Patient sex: M
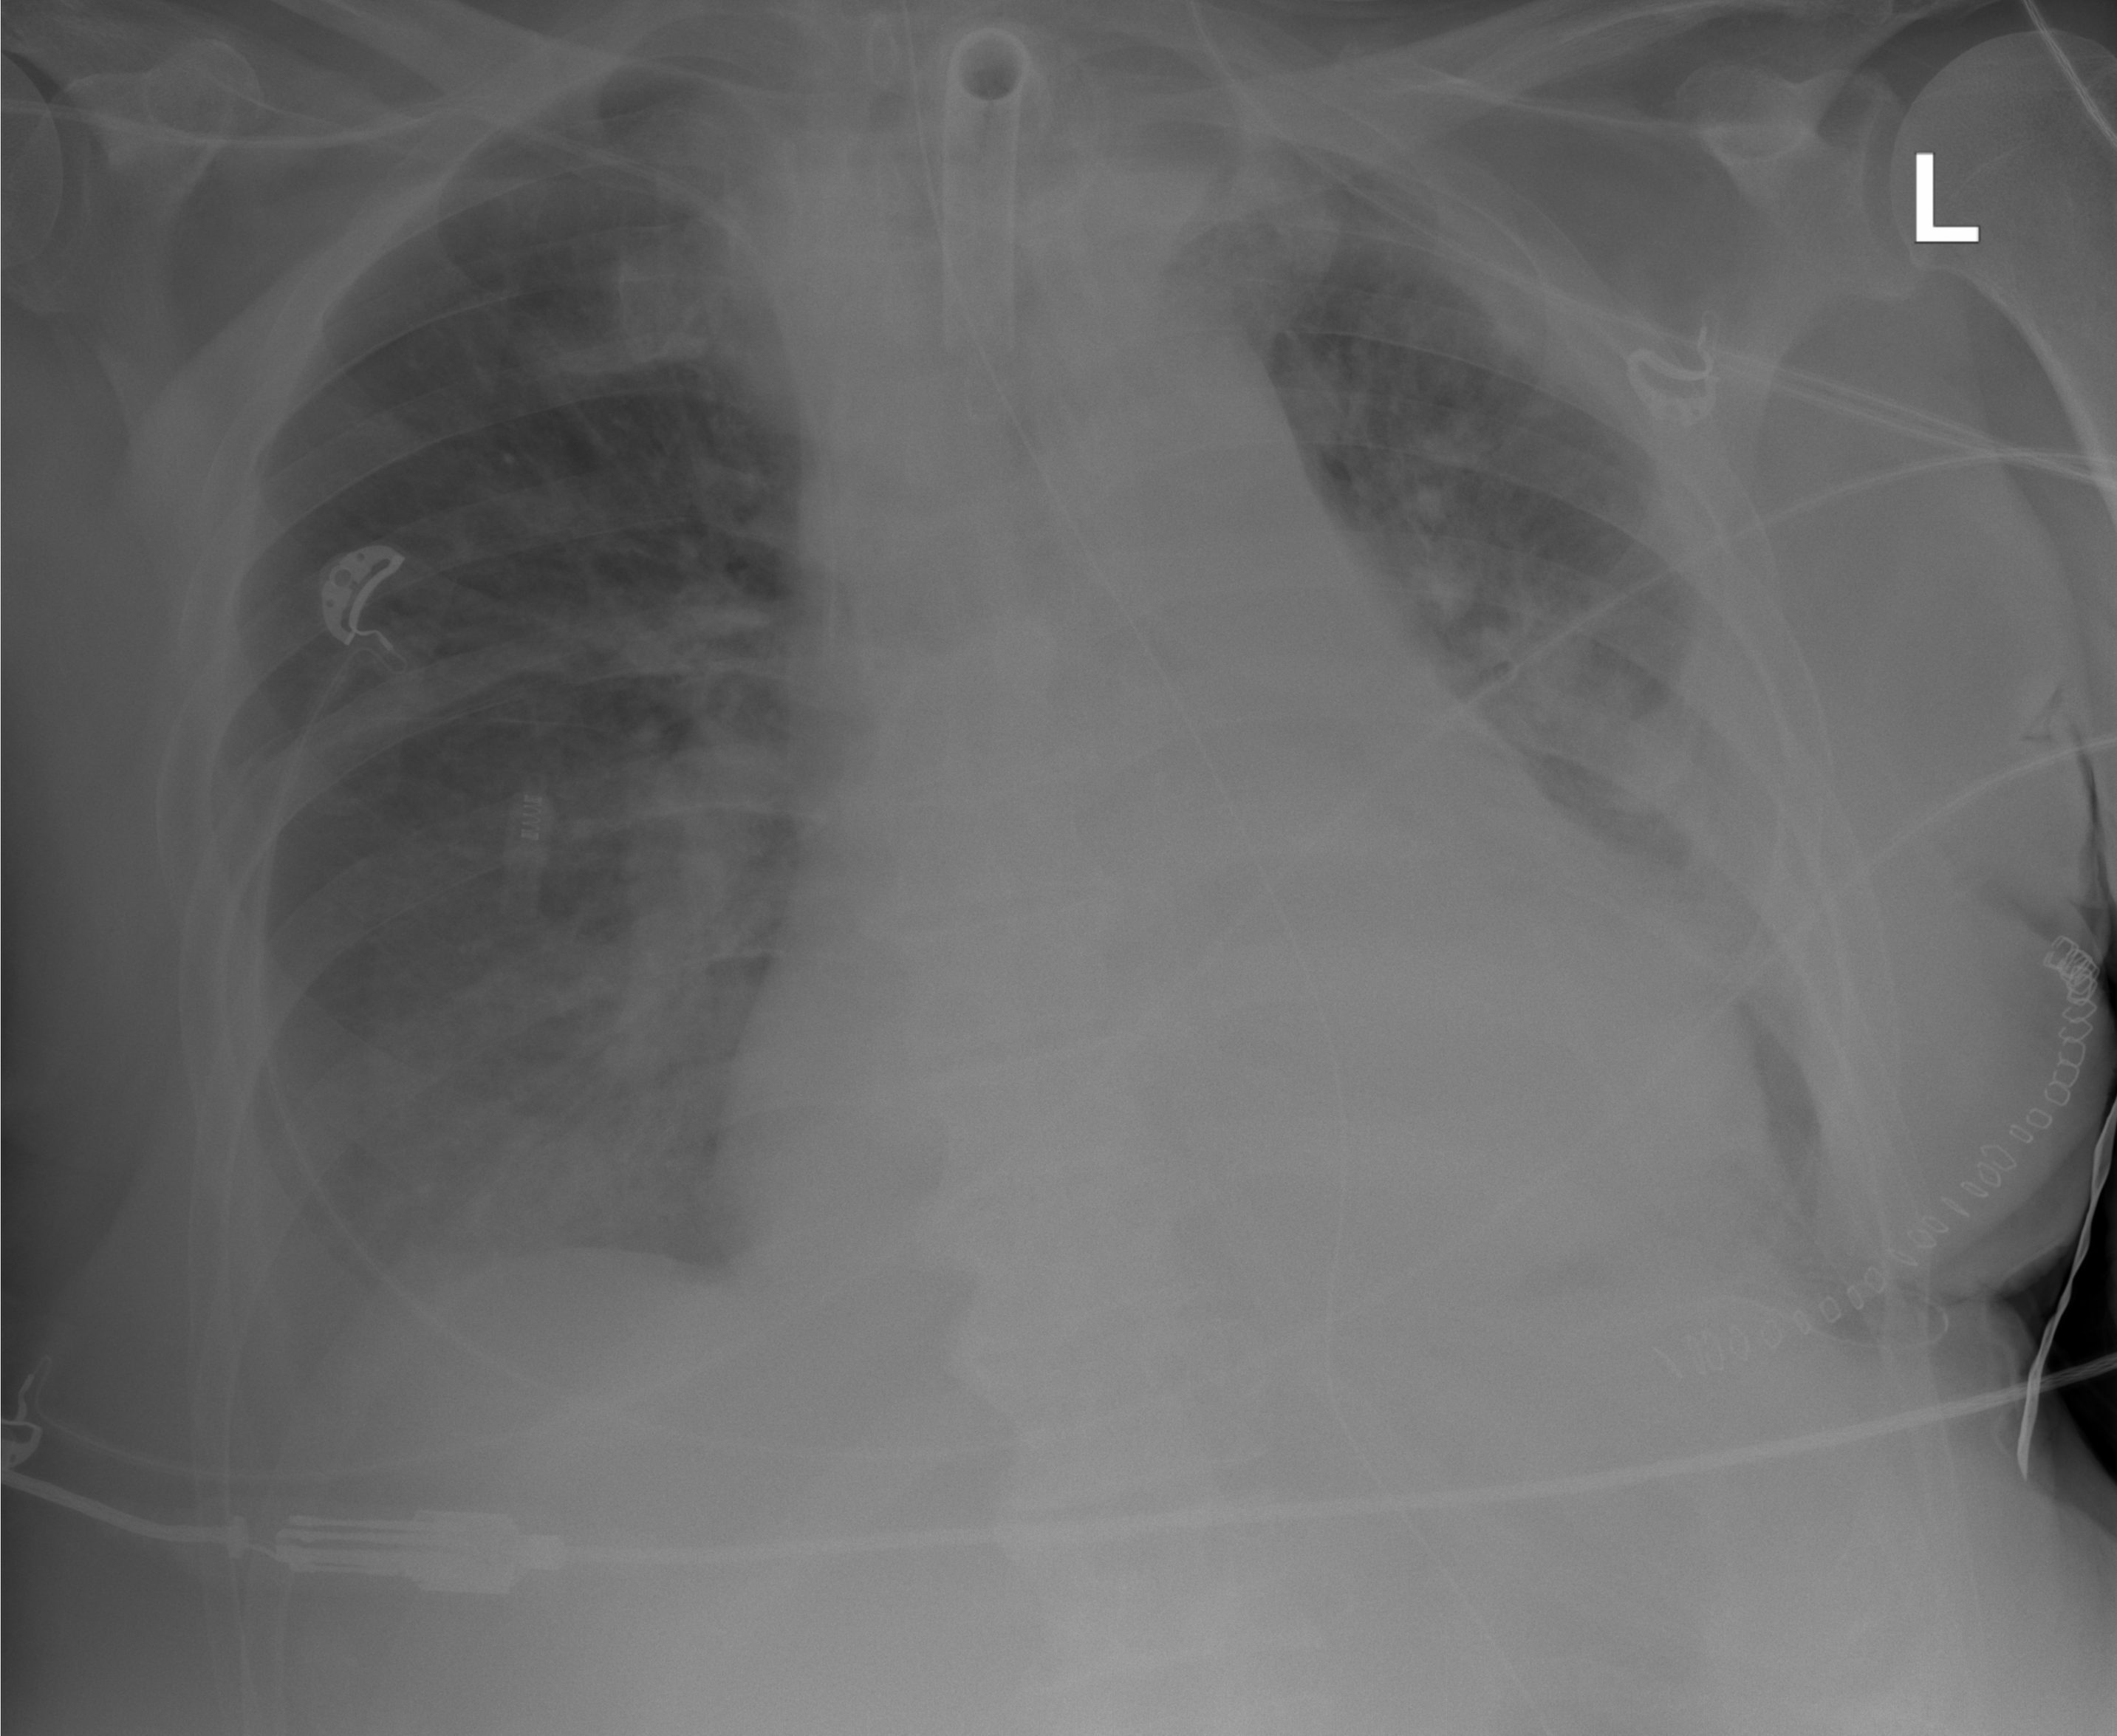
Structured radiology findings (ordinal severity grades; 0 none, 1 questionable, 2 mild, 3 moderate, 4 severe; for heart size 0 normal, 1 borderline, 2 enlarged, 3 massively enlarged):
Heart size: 3
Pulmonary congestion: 2
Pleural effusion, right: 2
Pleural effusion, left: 2
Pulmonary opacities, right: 2
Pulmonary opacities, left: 2
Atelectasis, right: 2
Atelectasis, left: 3